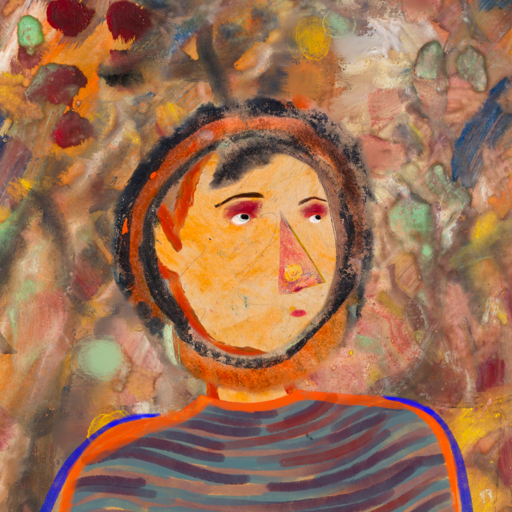
Background: Mother_And_Son_Mother, Head And Neck Side: Experience, Face Side: Irani, Bust: Experience, Hair Side: Childish, Head Accessory: Blank, Second Necklace: Blank, Necklace: Blank, Baby: Blank